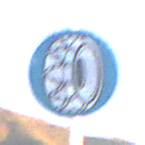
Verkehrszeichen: SchneekettenVorgeschrieben
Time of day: SunriseSunset
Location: Outdoor (Nature)
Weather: Clear
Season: NotSpecified
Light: Natural